Interaction volume radius: 5 \u00c5
Interaction volume height: 10 \u00c5
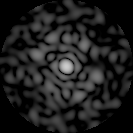
Disorder parameter: 0.786